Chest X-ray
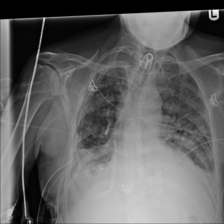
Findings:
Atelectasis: negative
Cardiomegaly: negative
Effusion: negative
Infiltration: positive
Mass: negative
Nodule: negative
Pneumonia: negative
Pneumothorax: negative
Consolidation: negative
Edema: negative
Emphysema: negative
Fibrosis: negative
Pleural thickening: negative
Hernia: negative